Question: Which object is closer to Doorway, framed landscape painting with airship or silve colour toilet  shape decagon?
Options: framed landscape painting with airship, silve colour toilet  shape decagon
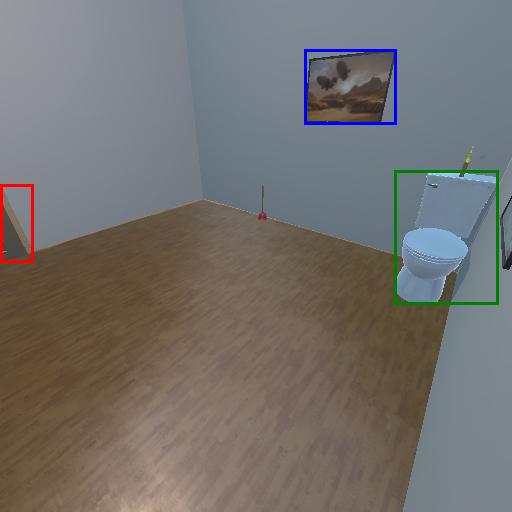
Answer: framed landscape painting with airship